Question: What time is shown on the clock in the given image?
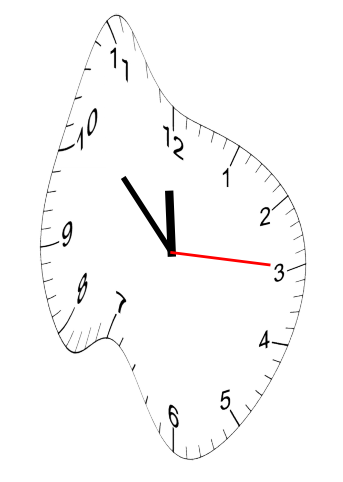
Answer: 11:52:15